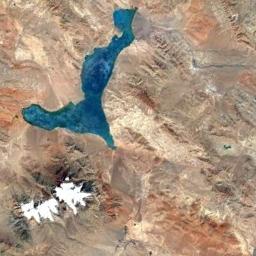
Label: lake